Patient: sex M, age 64
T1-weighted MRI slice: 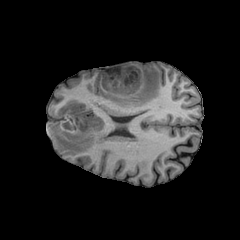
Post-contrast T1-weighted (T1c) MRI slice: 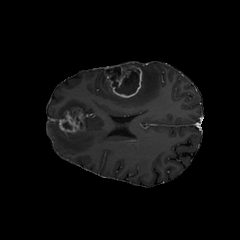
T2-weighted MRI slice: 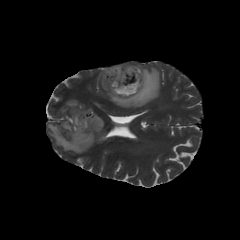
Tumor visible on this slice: yes
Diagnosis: Glioblastoma, IDH-wildtype
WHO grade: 4